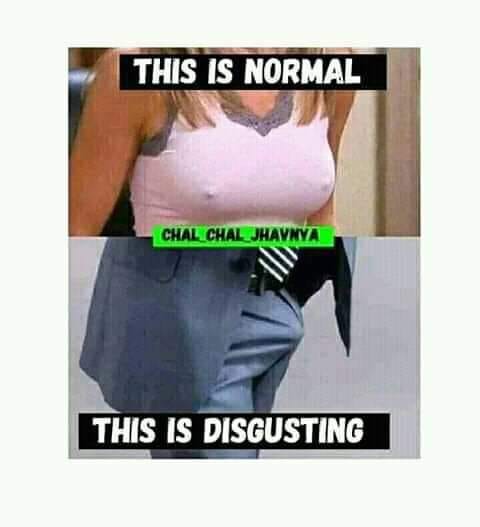
Caption: THIS IS NORMAL     THIS IS DISGUSTING
Label: hate